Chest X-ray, AP view. Patient: 70 years old, sex F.
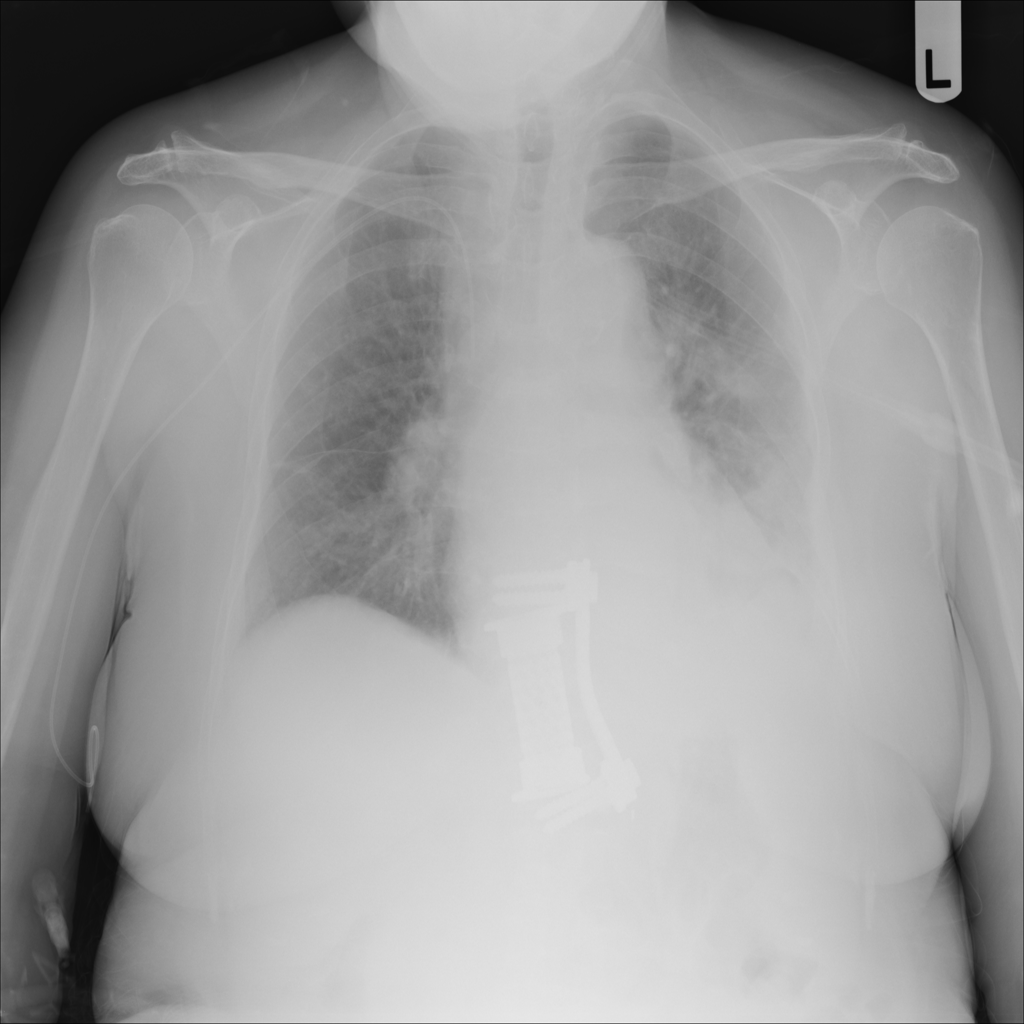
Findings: No Finding